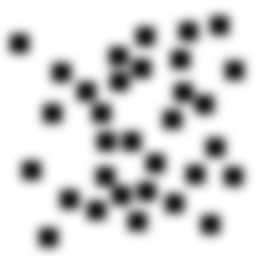
Squares: 32
Triangles: 0
Stars: 0
Total shapes: 32